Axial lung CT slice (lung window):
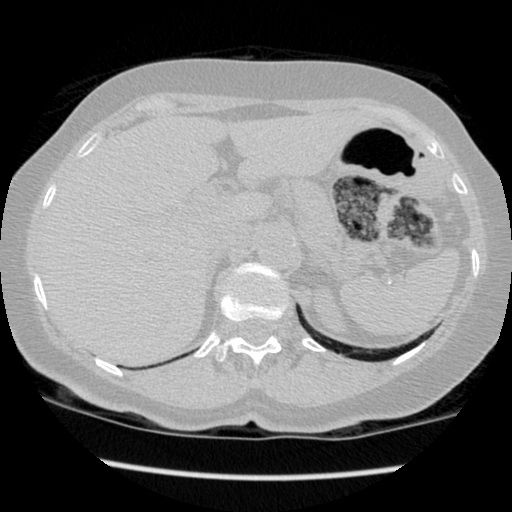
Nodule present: no